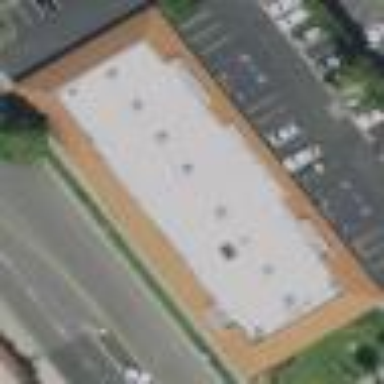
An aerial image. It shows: Retail building.